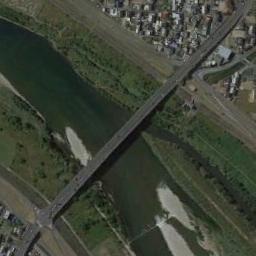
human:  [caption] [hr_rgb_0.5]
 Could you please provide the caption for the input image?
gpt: There is a bridge over the river between many buildings and plants .

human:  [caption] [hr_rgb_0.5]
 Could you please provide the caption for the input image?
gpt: A bridge connects the land on both sides of the slender river  The river is lined with long green river banks  There are many buildings and roads on the land .

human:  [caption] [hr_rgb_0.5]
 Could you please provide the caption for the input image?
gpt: A bridge connects the residential areas on both sides of the strait .

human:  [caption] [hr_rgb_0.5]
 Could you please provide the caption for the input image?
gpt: A bridge built on a dark green river and the flood bed of the river while the residential area on one side of the river .

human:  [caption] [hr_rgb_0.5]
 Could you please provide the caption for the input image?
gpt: Many buildings are at either end of the bridge .